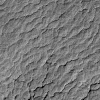
Atmospheric dust classification: not_dusty